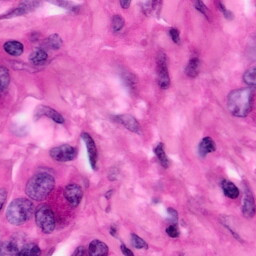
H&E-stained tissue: Pancreatic